【题型】选择题　【知识点】平面几何　【难度】easy
如图，如果 $\angle BAD = \angle CAE$，那么添加下列一个条件后，仍不能确定 $\triangle ADE$ 与 $\triangle ABC$ 相似的是（\quad ）

A. $\angle B = \angle D$  \quad
B. $\angle C = \angle AED$  \quad
C. $\frac{AB}{AD} = \frac{DE}{BC}$  \quad
D. $\frac{AB}{AD} = \frac{AC}{AE}$
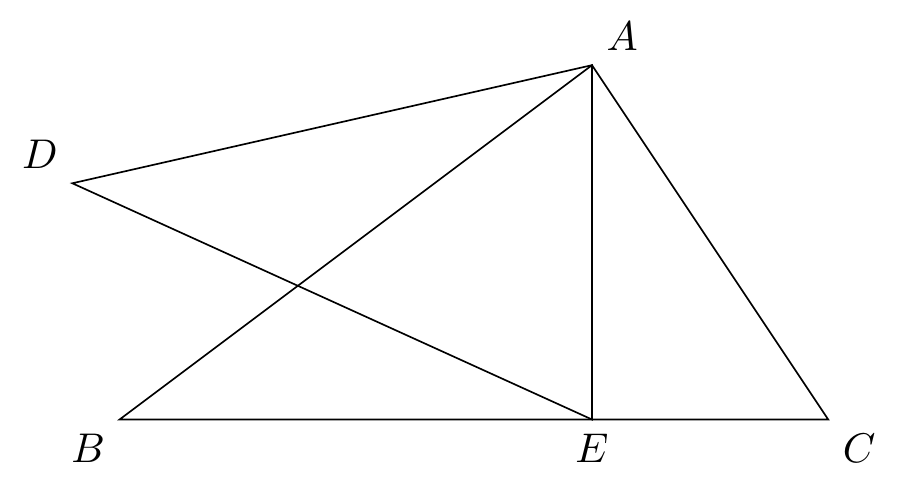
【解答】
$\because \angle BAD = \angle CAE$，$\angle BAE = \angle BAE$，

$\therefore \angle EAD = \angle CAB$。

A. 若添加 $\angle B = \angle D$，可用两角对应相等的两个三角形相似，证明 $\triangle ADE \sim \triangle ABC$，故本选项不符合题意；

B. 添加 $\angle C = \angle AED$，可用两角对应相等的两个三角形相似，证明 $\triangle ADE \sim \triangle ABC$，故本选项不符合题意；

C. 添加 $\frac{AB}{AD} = \frac{DE}{BC}$，已知的角不是成比例的两边的夹角，故本选项符合题意；

D. 添加 $\frac{AB}{AD} = \frac{AC}{AE}$，可用两边对应成比例且夹角相等的两个三角形相似，证明 $\triangle ADE \sim \triangle ABC$，故本选项不符合题意。

故选：C。